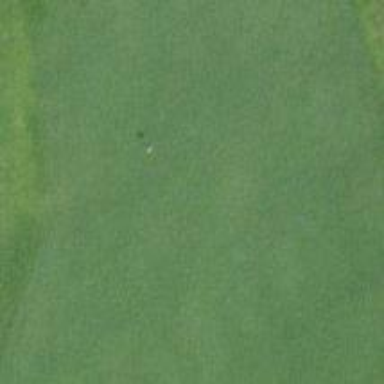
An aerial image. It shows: Grassy pitch designated for golf. It features vibrant green golf course.